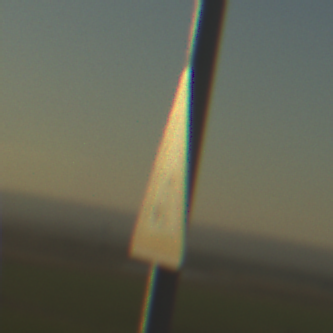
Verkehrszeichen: Gegenverkehr
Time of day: SunriseSunset
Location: Outdoor (Nature)
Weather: Clear
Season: NotSpecified
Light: Natural